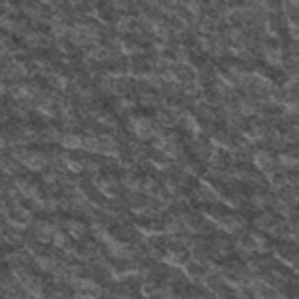
Label: frost